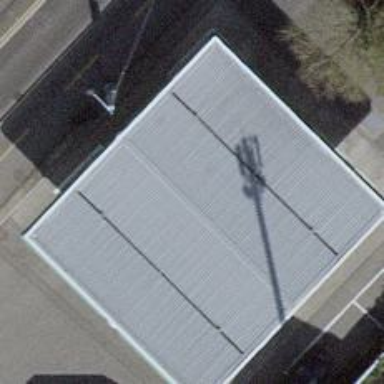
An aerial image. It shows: View of roof of building.